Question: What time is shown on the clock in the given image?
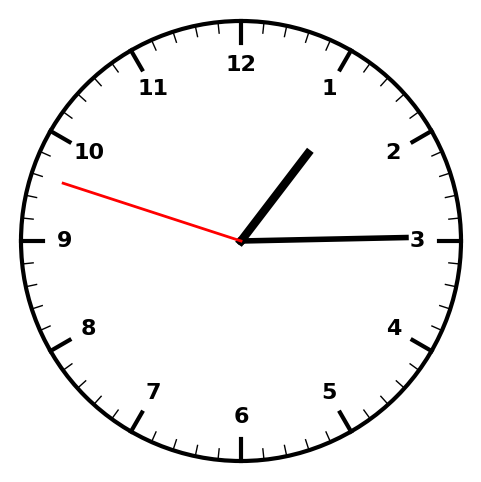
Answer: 01:14:48